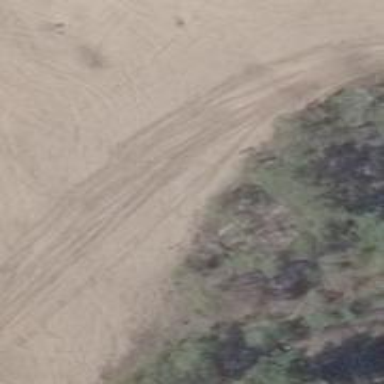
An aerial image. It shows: Sandy track road with grade4 tracktype.